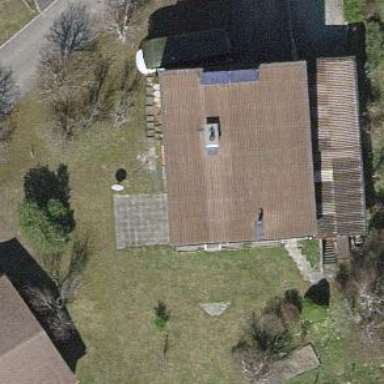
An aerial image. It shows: Simple house.